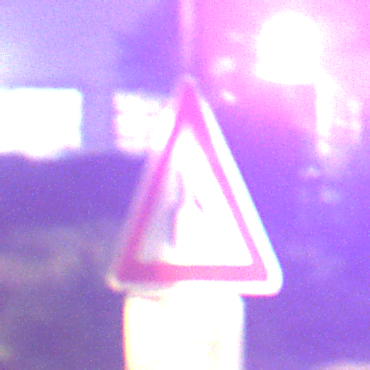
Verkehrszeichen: VerengteFahrbahn
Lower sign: LaengeEinerStrecke3
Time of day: Night
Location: Outdoor (Suburban)
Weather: PartlyCloudy
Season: NotSpecified
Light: Artificial